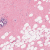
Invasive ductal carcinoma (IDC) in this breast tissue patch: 0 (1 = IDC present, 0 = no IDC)